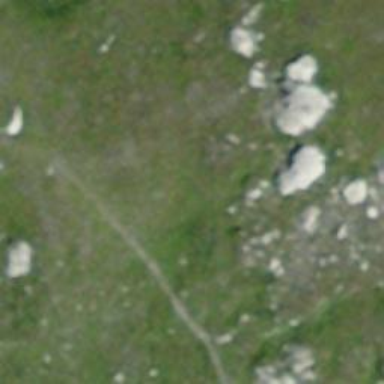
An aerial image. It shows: Ground path.